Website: crate-barrel
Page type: account-selection
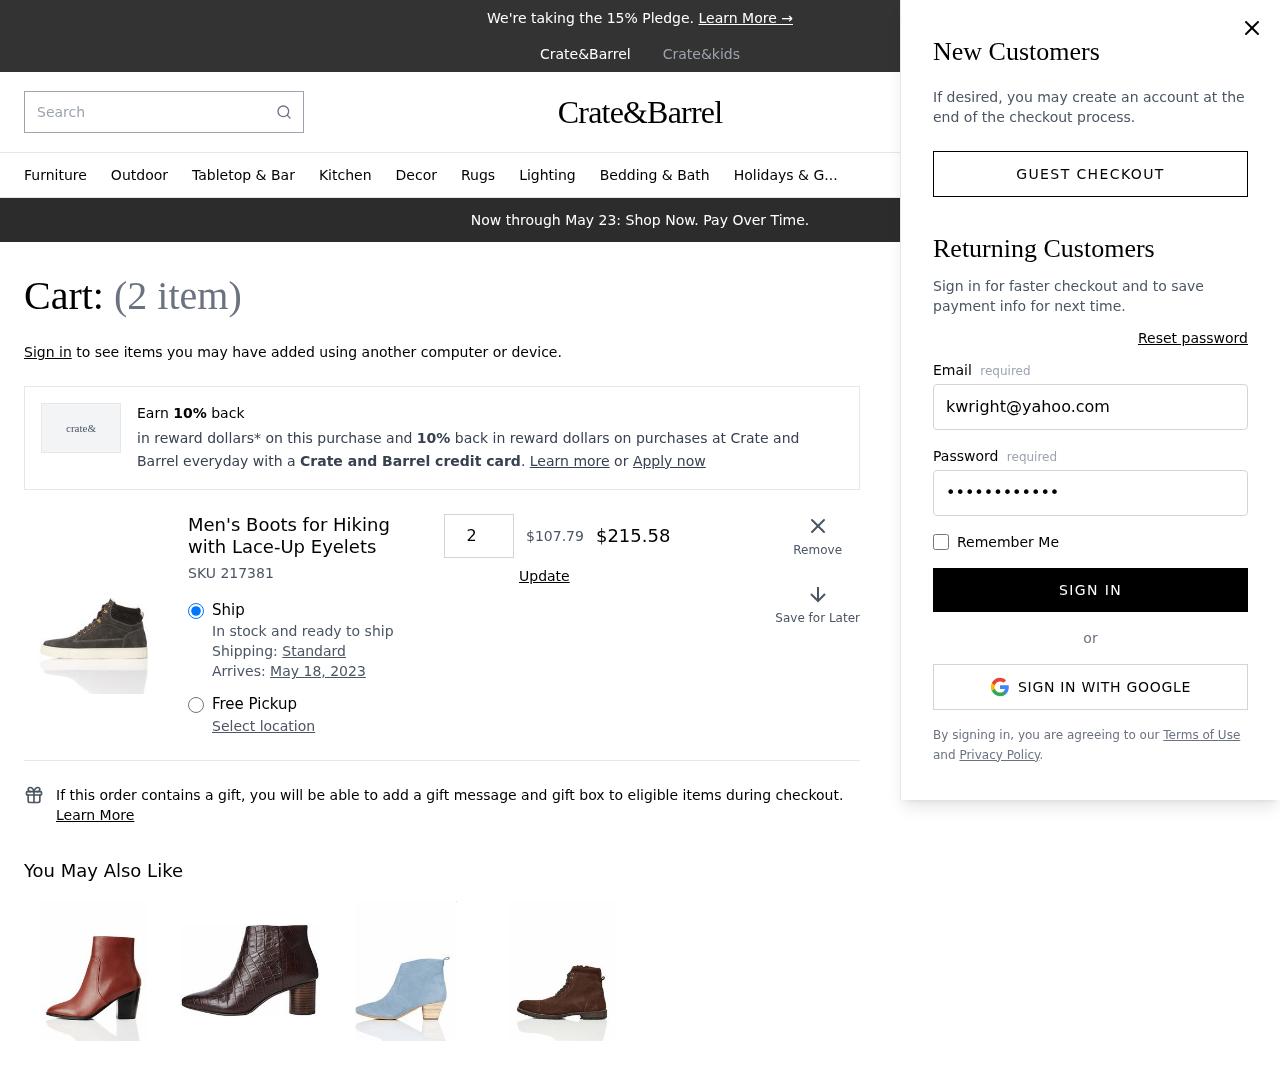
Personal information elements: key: PII_EMAIL
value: kwright@yahoo.com
Product elements: key: PRODUCT1_NAME
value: Men's Boots for Hiking with Lace-Up Eyelets
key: PRODUCT1_PRICE
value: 107.79
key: PRODUCT1_QUANTITY
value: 2
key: PRODUCT1_SKU
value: SKU 217381
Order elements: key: ORDER_NUM_ITEMS
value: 2
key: ORDER_DELIVERY_DATE
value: May 18, 2023
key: ORDER_SUBTOTAL
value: $215.58
Search elements: key: HEADER_SEARCH
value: Search